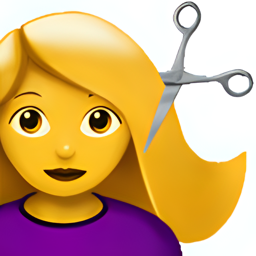
Name: haircut
Emoji: 💇
Group: People & Body
Sub-group: person-activity